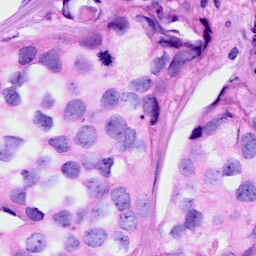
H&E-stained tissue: Breast